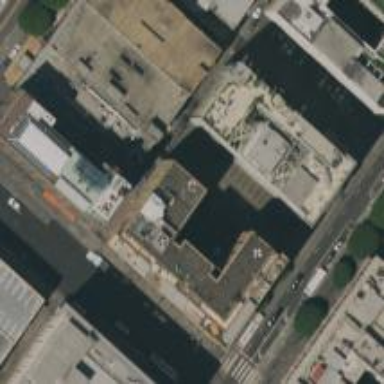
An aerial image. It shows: Commercial building.